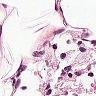
Metastatic tissue present: no